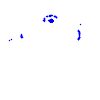
Particle: electron